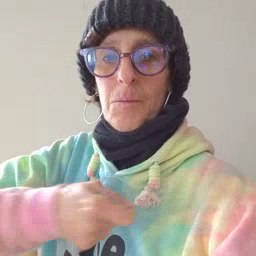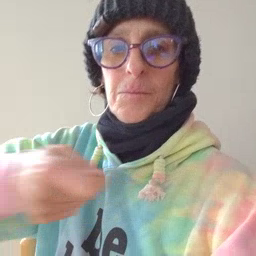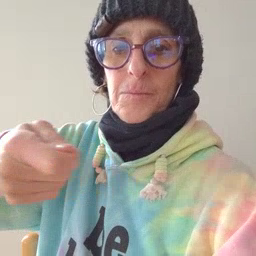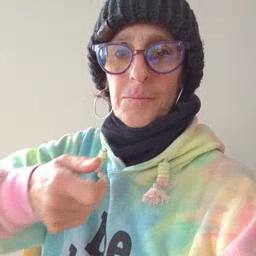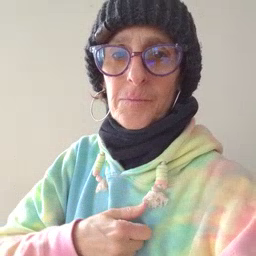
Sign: vacuum